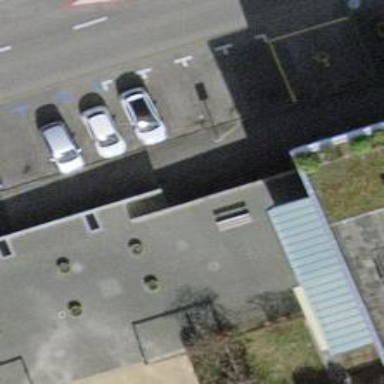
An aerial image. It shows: Set of steps on the road.